Question: I'm working on a small Shiny App that will provide access to some publicly available labour market data. I've a relatively simple data set in a long format that resembles the extract below:
'''
Geography Measure Time Value
ABC Measure A 2010 3
ABC Measure A 2011 4
ABC Measure A 2013 5
ABC Measure B 2010 0.2
ABC Measure B 2011 4
DEF Measure A 2010 4
DEF Measure A 2011 8
DEF Measure A 2012 7
DEF Measure B 2010 8
DEF Measure B 2010 7
'''
I'm intending to generate a simple chart and I would like to use the 'selectInput' method to provide end-users with a convenient way of filtering the tables and the corresponding data. Consequently, I would like for the 'selectInput' to contain a list of unique values derived from columns against which I'm intending to apply filters. On the example of the column I'm getting a list of unique values using the code below:
'''
## Create list of unique measures
lst.measures <- as.list(unique(dta$Measure))
'''
but when I attempt to introduce the obtained list to the Shiny 'ui.R' using the code below:
'''
# Selection of the available indicators
selectInput("selectVariable", label = h3("Select box"),
choices = lst.measures,
selected = 1)
),
'''
The generated list does not contain the desired text but a list of numbers, like in the picture below (I've more measure in my data than in the sample data):

I'm guessing that the problem is concerned with how the list is structured, presently
'''
> as.list(unique(dta.nom$Measure))
[[1]]
[1] Measure A
Levels: Measure A Measure B
[[2]]
[1] Measure B
Levels: Measure A Measure B
'''
Consequently, my question is: 'selectInput'
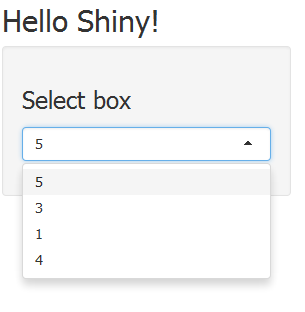
Answer: Try converting 'dta.nom$Measure'to 'character'
'''
dta.nom$Measure = as.character(dta.nom$Measure)
'''
Further from the top of my head I am not sure that you actually are required to pass a list to selectInput.
'''
# Create list of unique measures
#lst.measures <- as.list(unique(dta$Measure))
lst.measures <- unique(dta$Measure)
'''